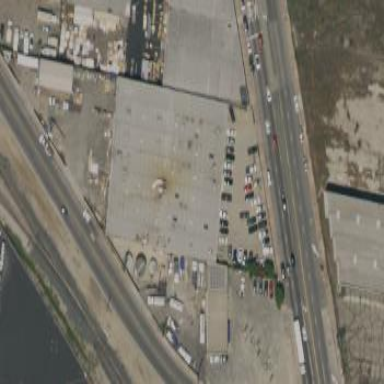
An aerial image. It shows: Warehouse building.